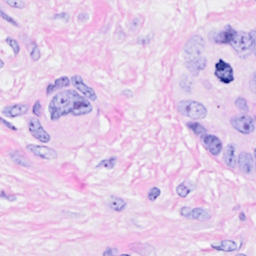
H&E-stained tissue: Breast